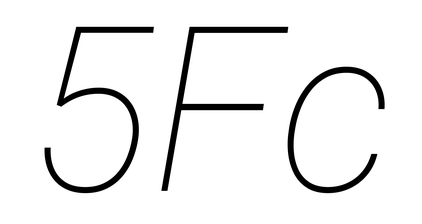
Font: Roboto-Italic_Thin_Italic